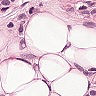
Metastatic tissue present: yes